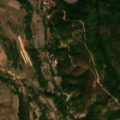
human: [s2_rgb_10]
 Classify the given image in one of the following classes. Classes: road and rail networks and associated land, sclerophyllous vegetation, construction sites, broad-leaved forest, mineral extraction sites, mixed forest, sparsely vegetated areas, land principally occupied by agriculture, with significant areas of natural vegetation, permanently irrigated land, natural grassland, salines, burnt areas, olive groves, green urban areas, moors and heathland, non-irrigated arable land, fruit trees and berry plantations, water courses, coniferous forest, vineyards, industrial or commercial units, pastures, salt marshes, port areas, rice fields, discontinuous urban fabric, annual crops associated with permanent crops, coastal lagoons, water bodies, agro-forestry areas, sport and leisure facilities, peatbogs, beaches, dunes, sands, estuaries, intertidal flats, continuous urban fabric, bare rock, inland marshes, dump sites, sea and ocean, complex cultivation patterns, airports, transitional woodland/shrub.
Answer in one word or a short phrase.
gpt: complex cultivation patterns, land principally occupied by agriculture, with significant areas of natural vegetation, broad-leaved forest